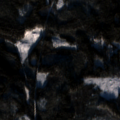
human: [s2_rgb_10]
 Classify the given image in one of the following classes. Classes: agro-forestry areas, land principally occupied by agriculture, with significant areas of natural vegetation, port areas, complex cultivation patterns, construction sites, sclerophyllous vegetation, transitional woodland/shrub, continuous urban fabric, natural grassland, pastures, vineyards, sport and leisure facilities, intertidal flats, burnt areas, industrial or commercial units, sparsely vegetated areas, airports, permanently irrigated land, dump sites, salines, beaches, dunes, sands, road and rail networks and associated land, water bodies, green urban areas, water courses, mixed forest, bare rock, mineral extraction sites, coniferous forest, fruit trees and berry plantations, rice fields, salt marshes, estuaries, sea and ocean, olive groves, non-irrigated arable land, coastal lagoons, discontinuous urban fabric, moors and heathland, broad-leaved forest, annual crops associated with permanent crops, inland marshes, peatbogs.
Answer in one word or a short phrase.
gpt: coniferous forest, mixed forest, water bodies